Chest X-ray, AP view. Patient: 73 years old, sex M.
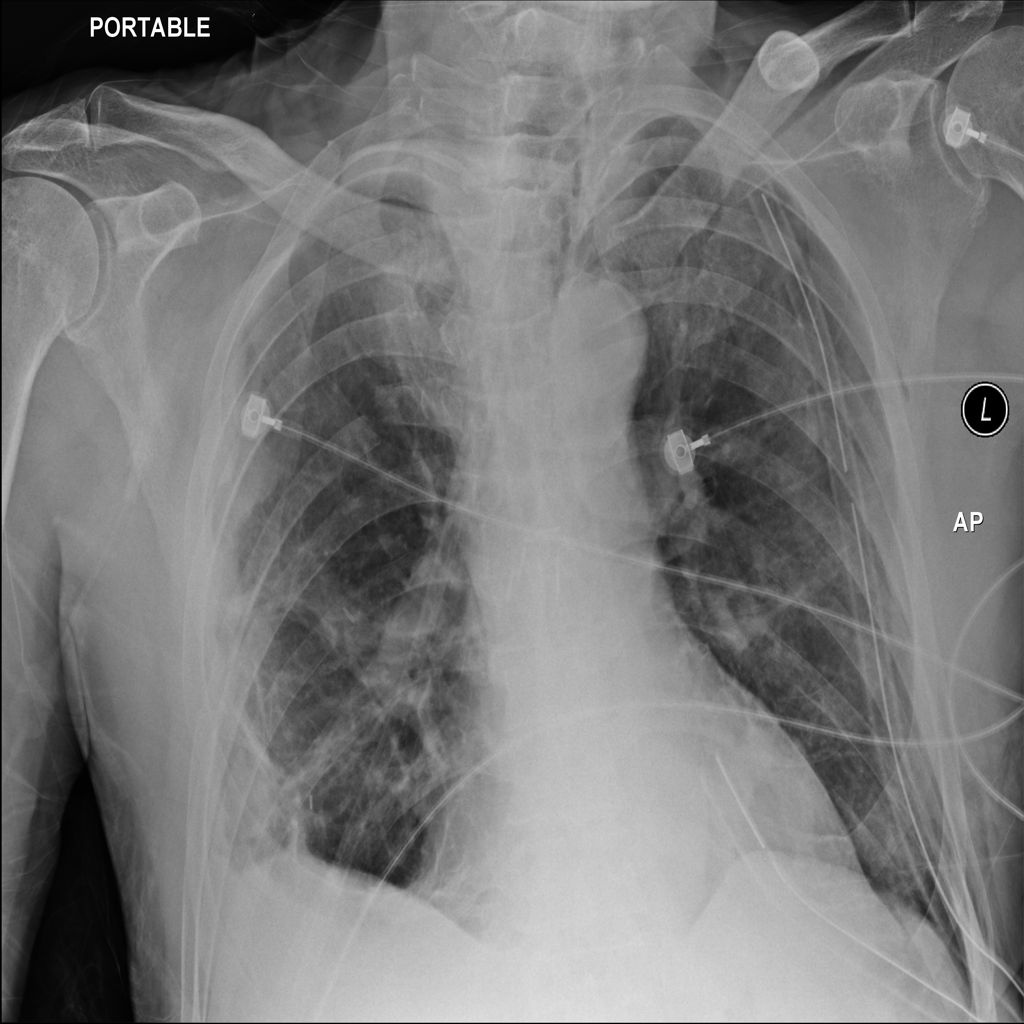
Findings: Pneumothorax